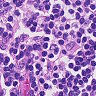
Metastatic tissue present: no